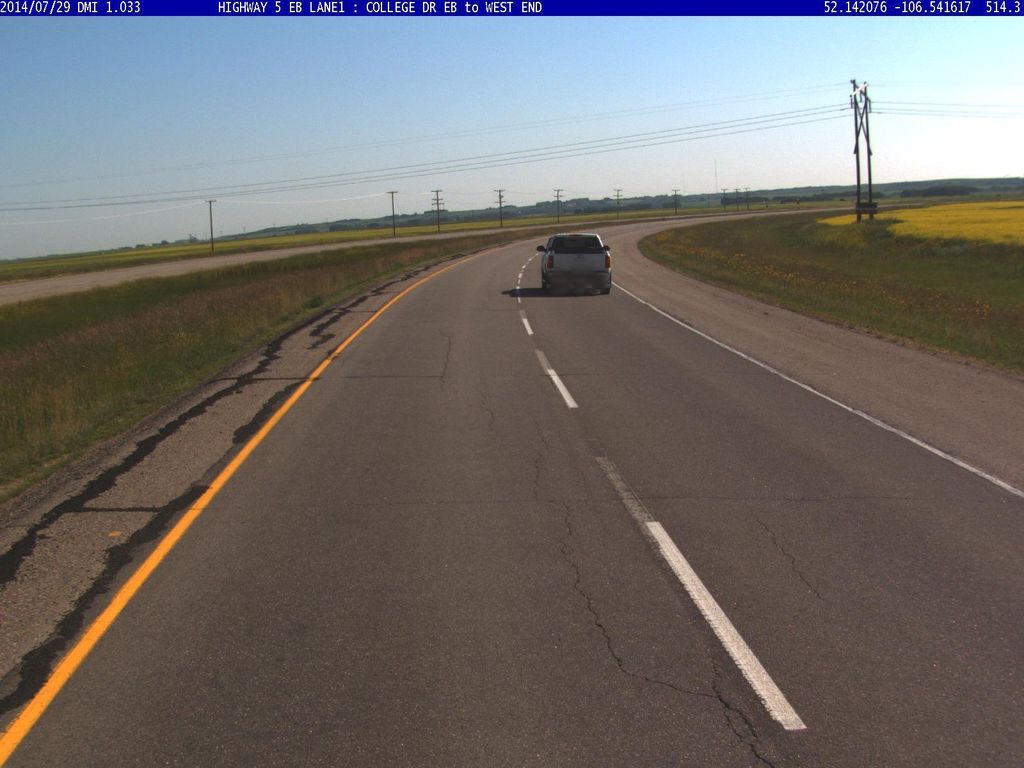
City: saskatoon